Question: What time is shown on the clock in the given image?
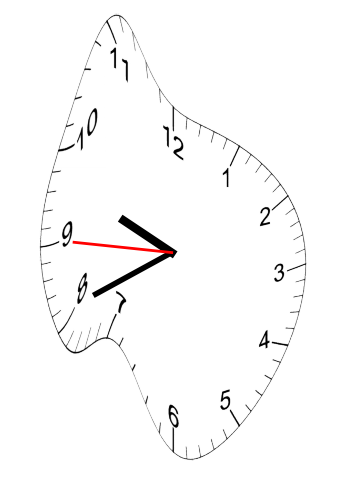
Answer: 09:40:45